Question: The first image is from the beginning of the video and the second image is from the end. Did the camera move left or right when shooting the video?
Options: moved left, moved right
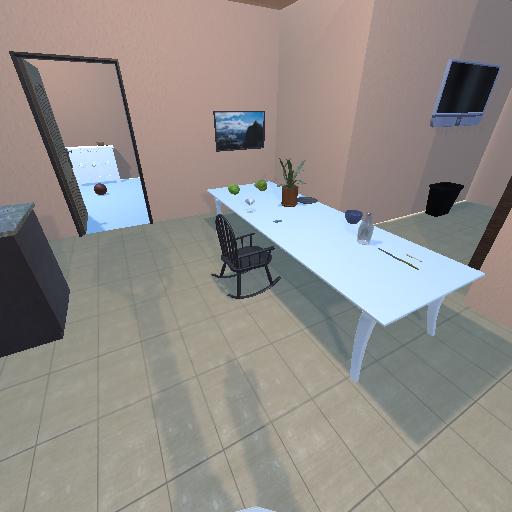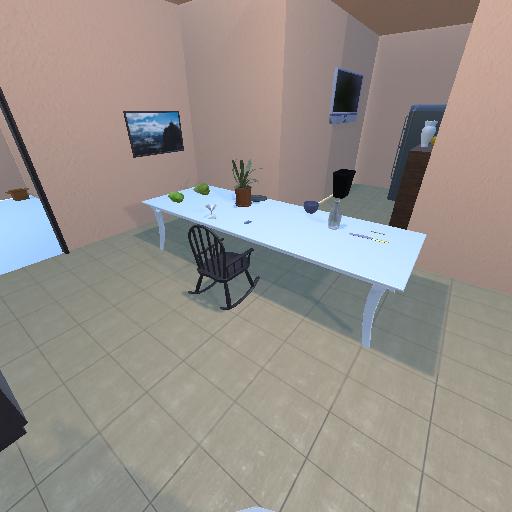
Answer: moved left